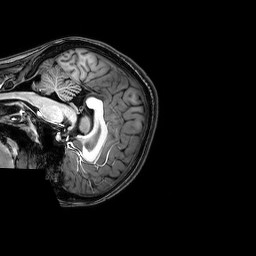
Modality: T1w
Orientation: sagittal
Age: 19
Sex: female